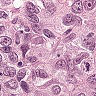
Metastatic tissue present: yes